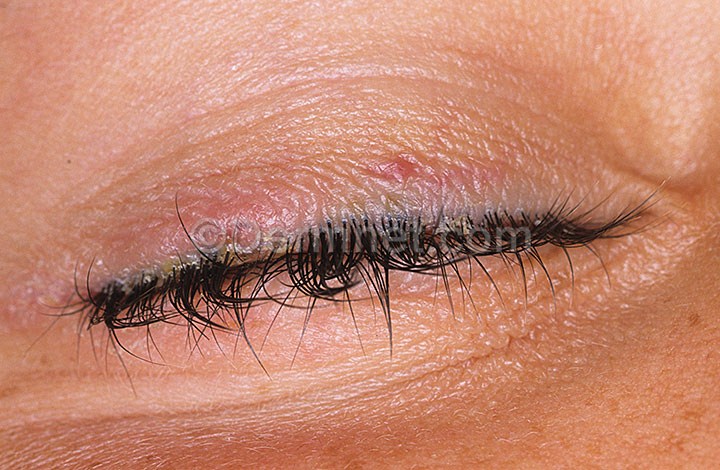
Disease: Psoriasis pictures Lichen Planus and related diseases